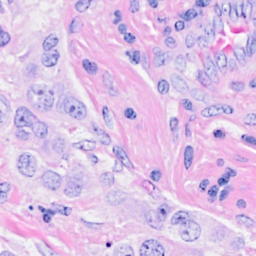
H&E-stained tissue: Breast